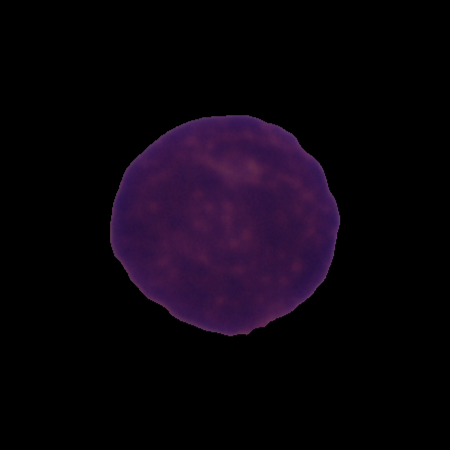
Label: cancer